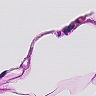
Metastatic tissue present: no